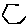
Label: hexagon